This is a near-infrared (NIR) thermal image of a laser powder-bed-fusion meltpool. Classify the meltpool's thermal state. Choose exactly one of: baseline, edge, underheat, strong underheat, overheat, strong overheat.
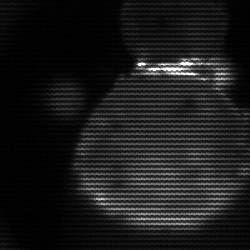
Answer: edge